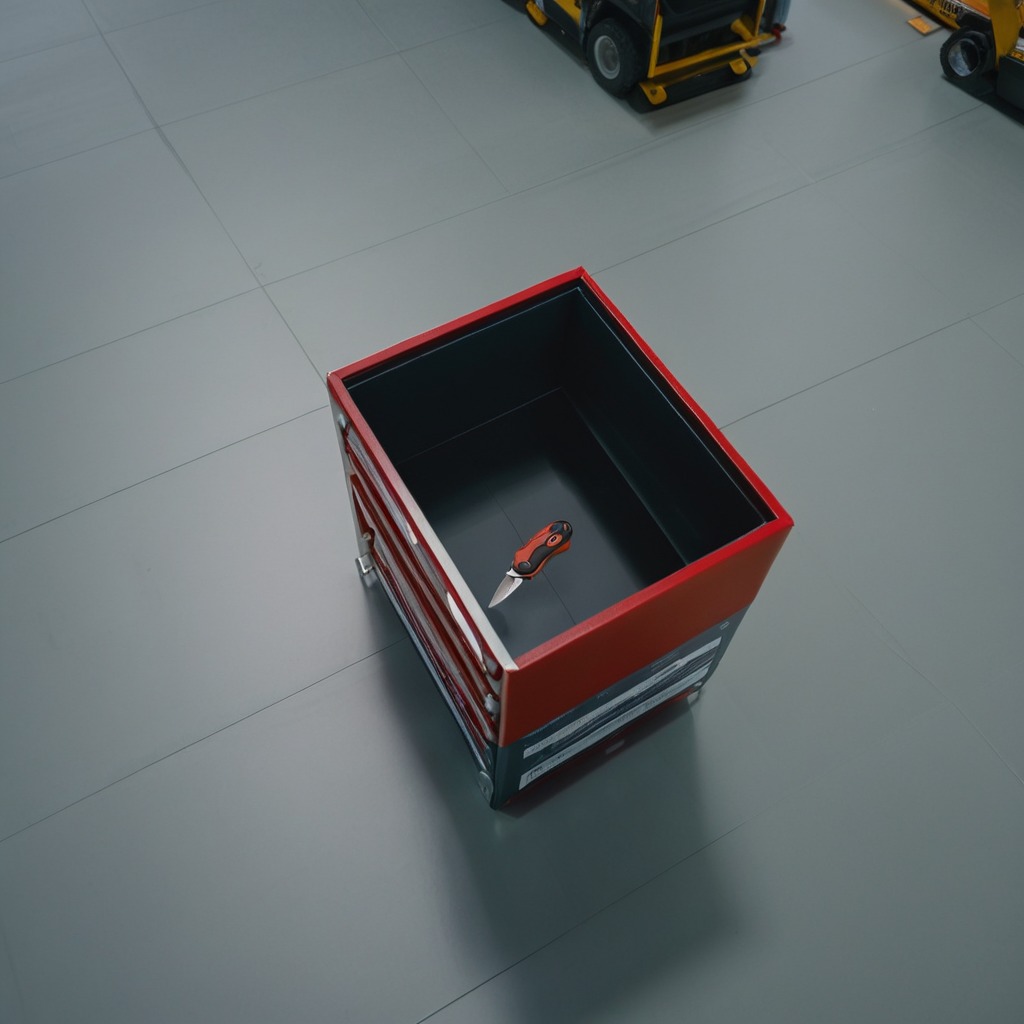
A utility knife lies on a toolbox surface in an airplane hangar workshop 8K.